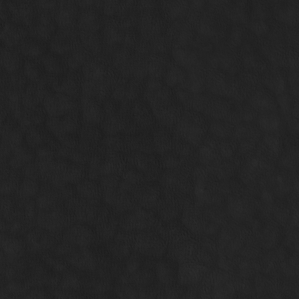
Label: non_frost